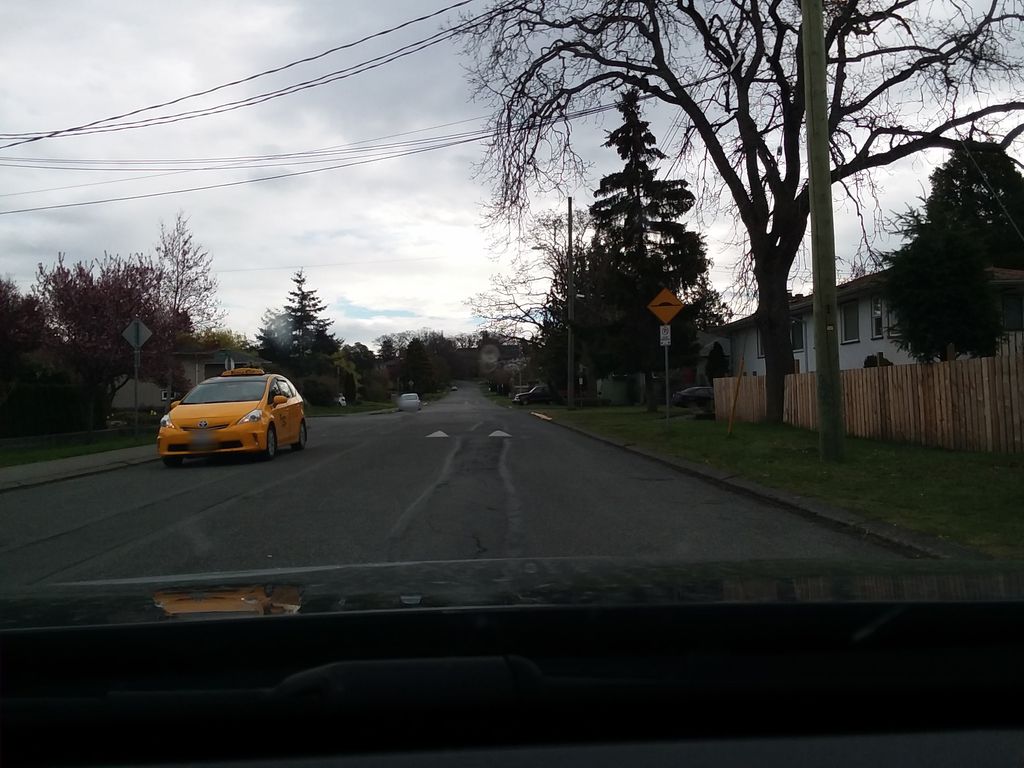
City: victoria